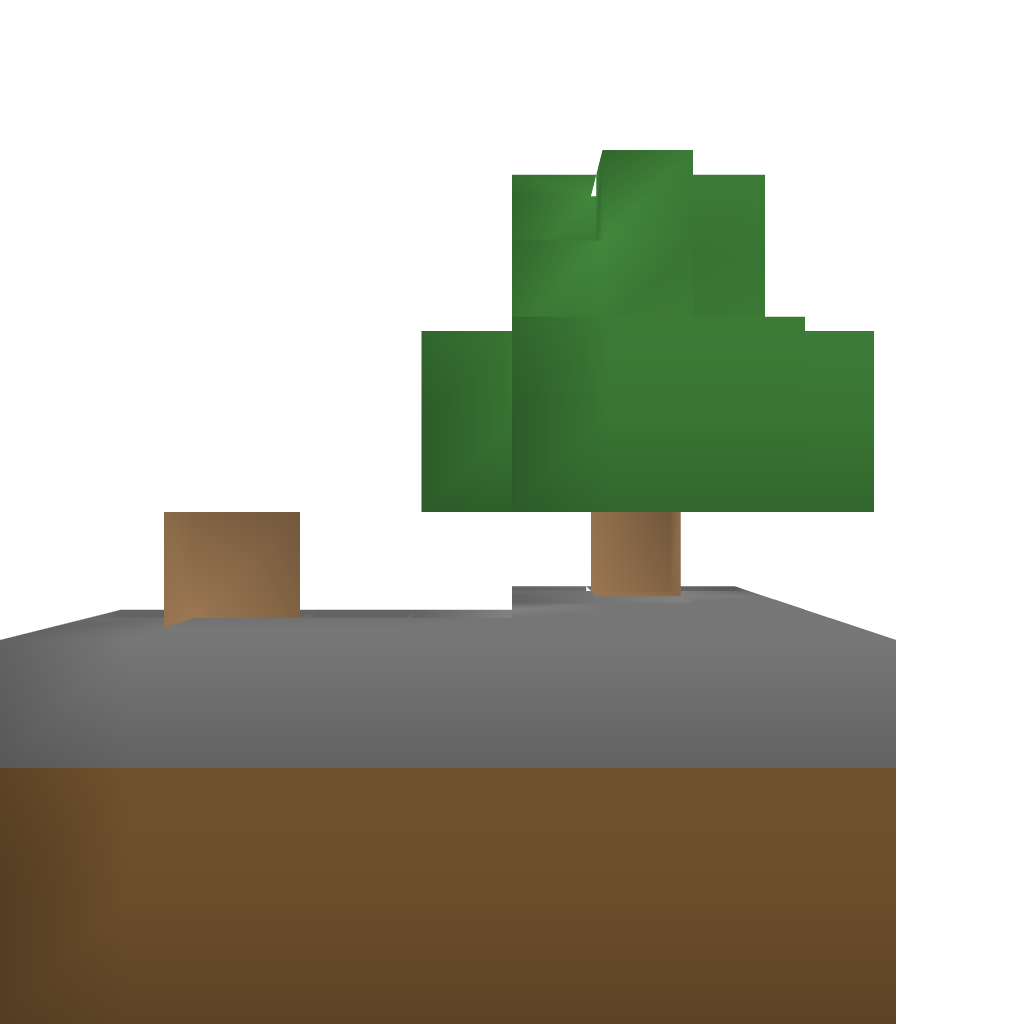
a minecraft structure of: Skyblock (Easy) bad low quality